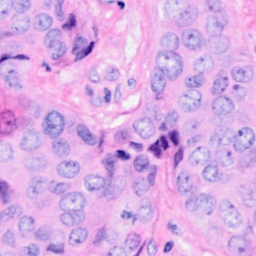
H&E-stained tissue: Breast